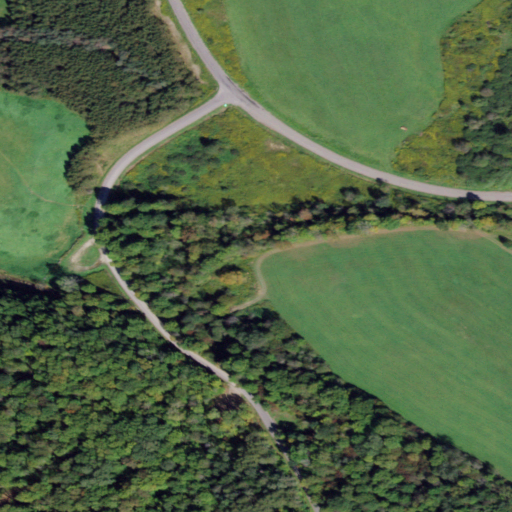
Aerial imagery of valley in New York named Bailey Hollow containing pasture, deciduous forest, open development, mixed forest, evergreen forest, and low intensity development